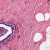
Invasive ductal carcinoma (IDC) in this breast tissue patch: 0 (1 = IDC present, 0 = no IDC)